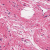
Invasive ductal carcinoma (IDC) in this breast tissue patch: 0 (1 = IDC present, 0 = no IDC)